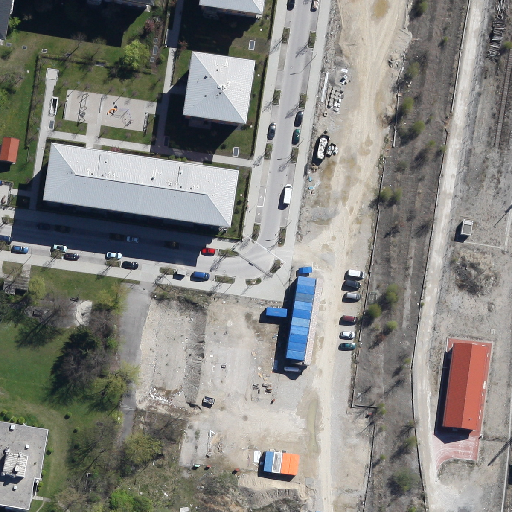
Referring expression: vehicle in the parking area